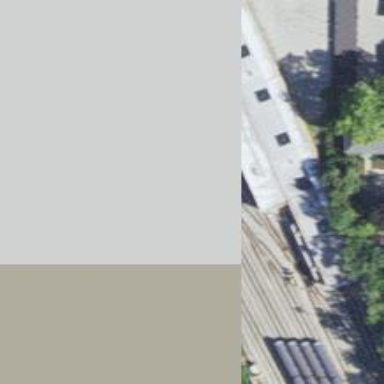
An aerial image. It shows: Electrified rail in service yard.